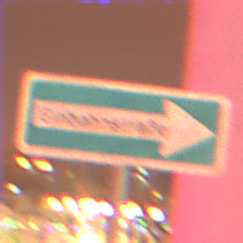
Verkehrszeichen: EinbahnstrasseRechtsweisend
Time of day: Night
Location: Outdoor (Urban)
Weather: Overcast
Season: Winter
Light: Artificial